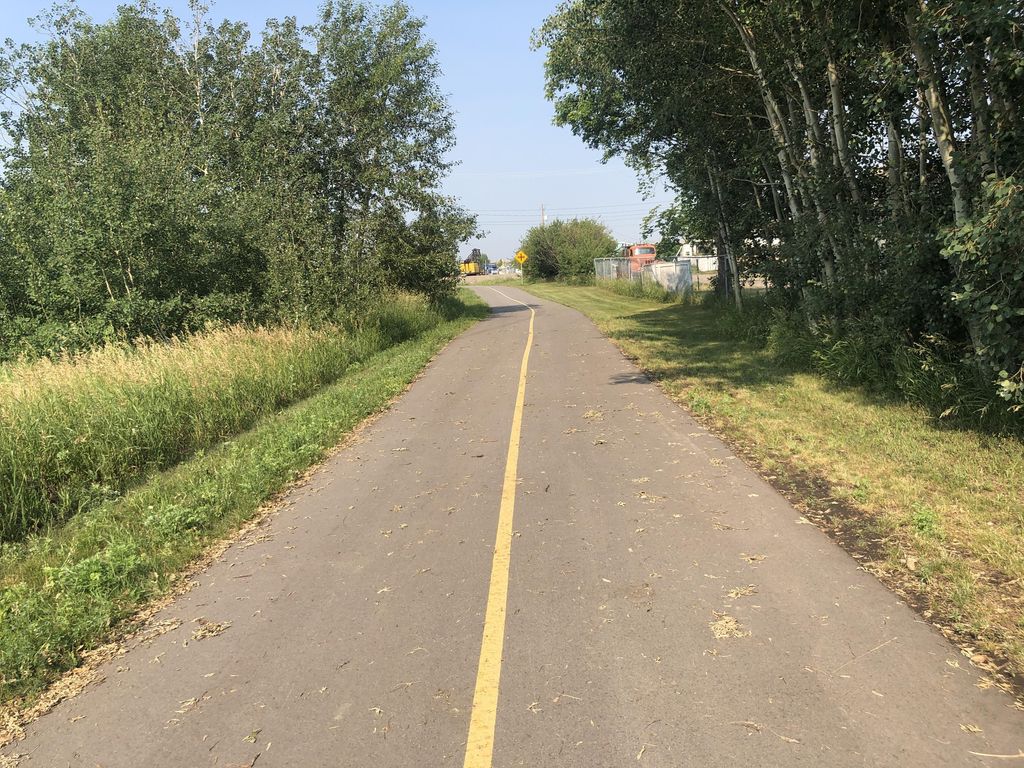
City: calgary